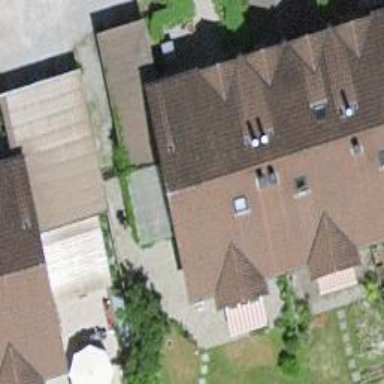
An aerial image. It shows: Residential building.